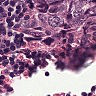
Metastatic tissue present: yes